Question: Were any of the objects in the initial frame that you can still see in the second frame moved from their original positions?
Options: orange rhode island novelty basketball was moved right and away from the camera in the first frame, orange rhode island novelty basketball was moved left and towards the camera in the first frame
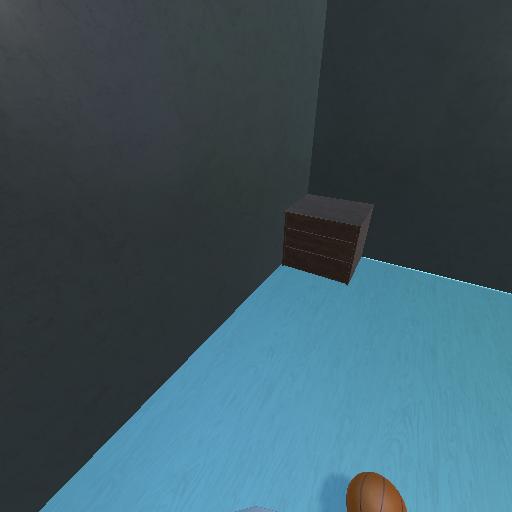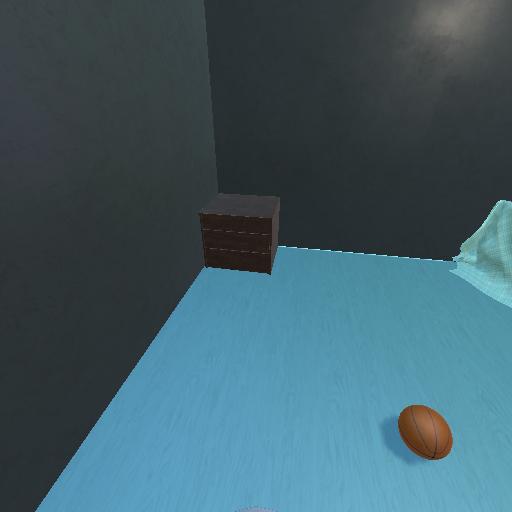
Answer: orange rhode island novelty basketball was moved right and away from the camera in the first frame